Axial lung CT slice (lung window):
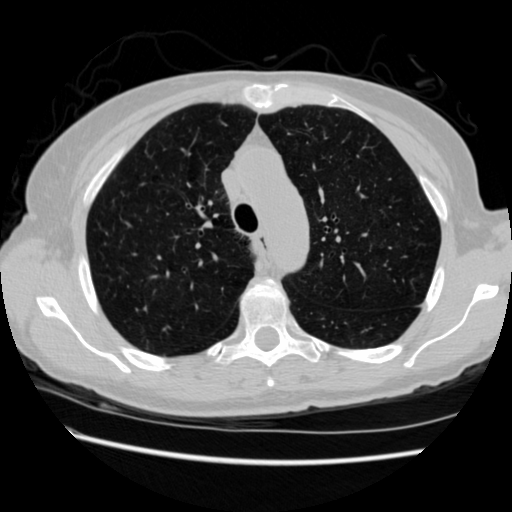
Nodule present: no